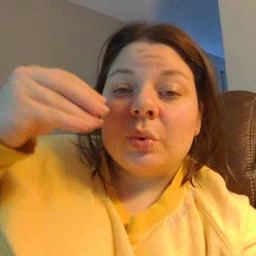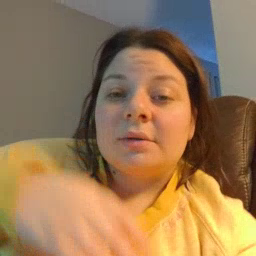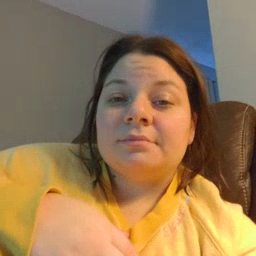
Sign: store